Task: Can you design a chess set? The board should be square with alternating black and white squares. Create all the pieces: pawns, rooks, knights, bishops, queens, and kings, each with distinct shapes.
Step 1779:
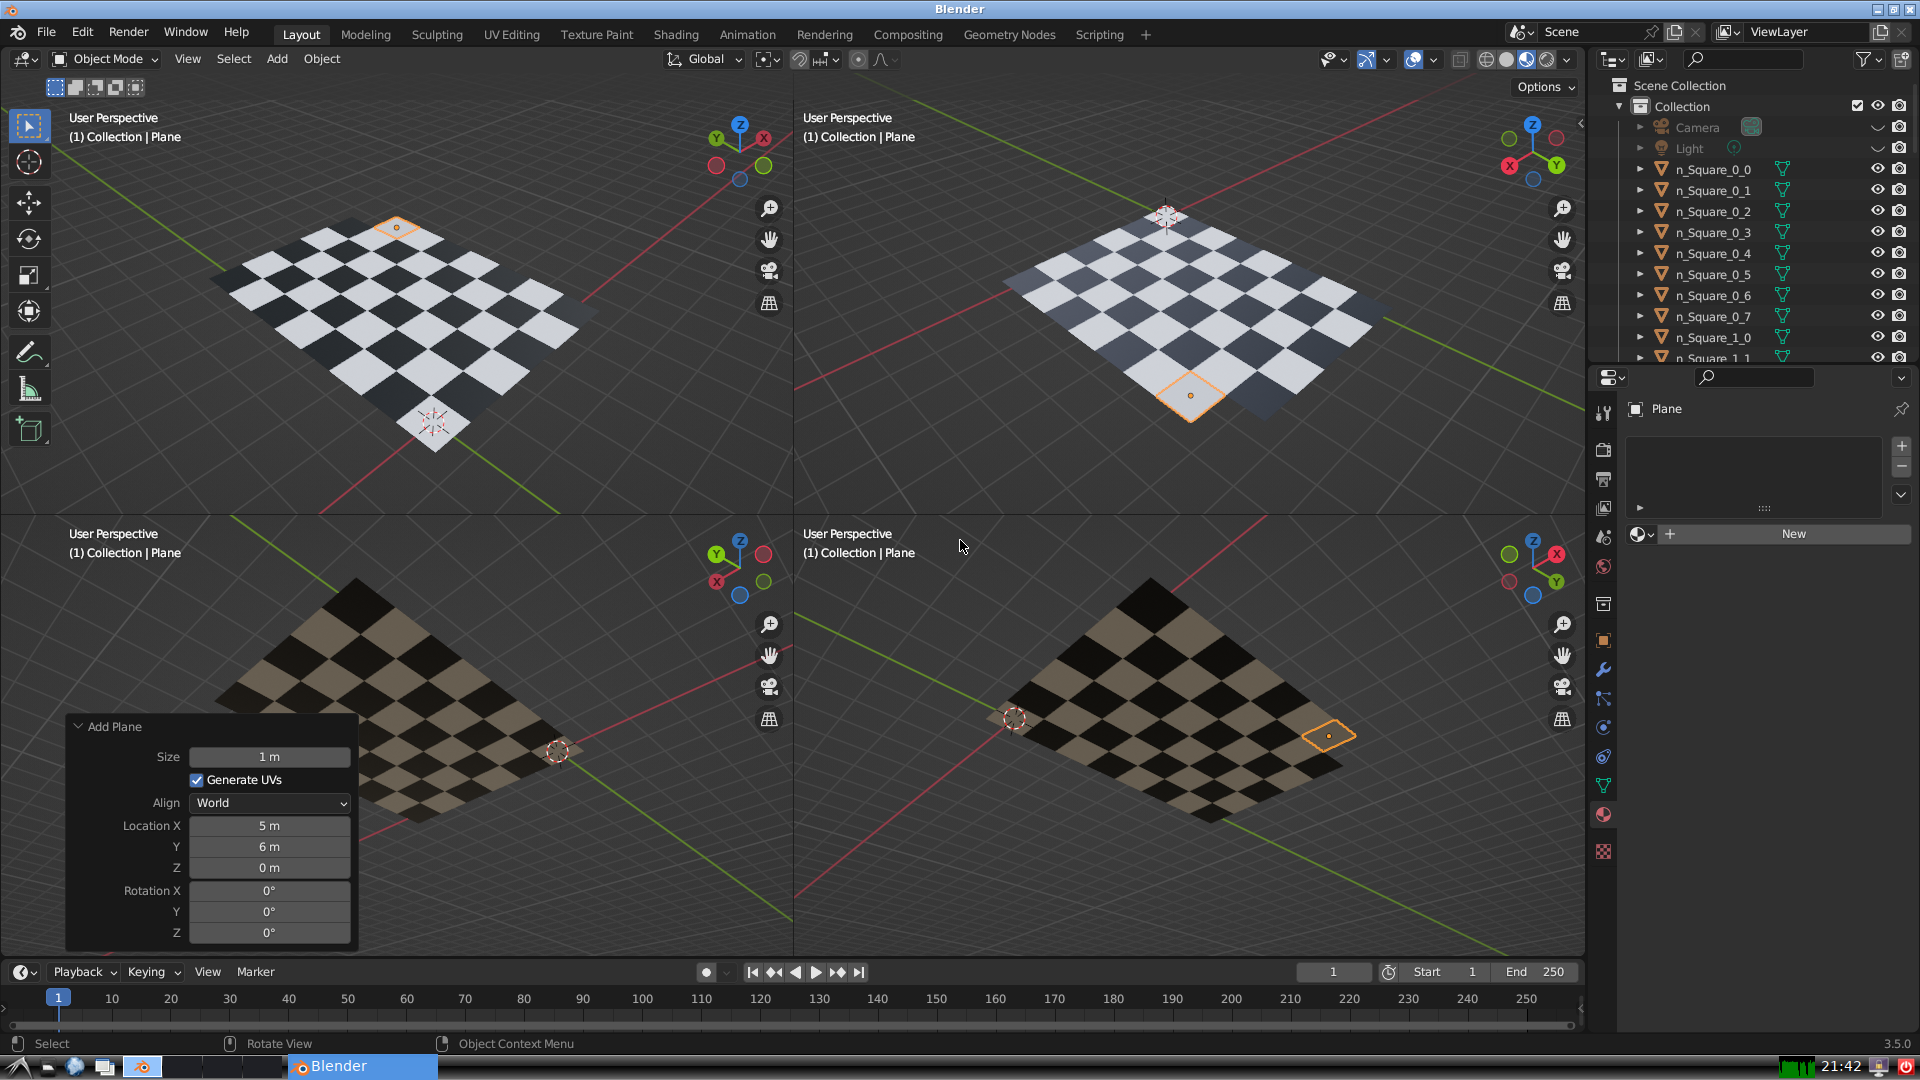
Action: {"key_press": ['Ctrl, Home']}